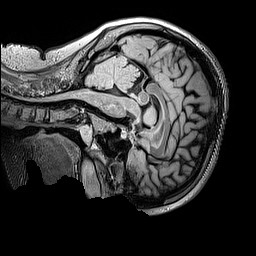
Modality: FLAIR
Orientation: sagittal
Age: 10
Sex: female
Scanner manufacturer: siemens
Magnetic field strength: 3 T
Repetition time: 5 s
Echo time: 0.388 s